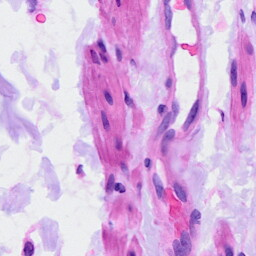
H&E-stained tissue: Ovarian